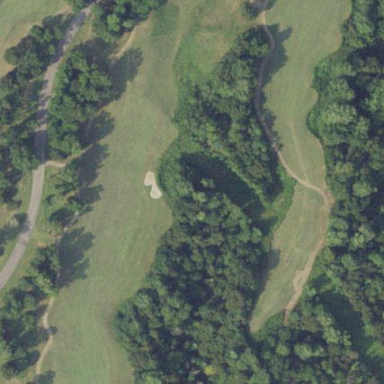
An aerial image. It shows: Area of rough grass used for golf.